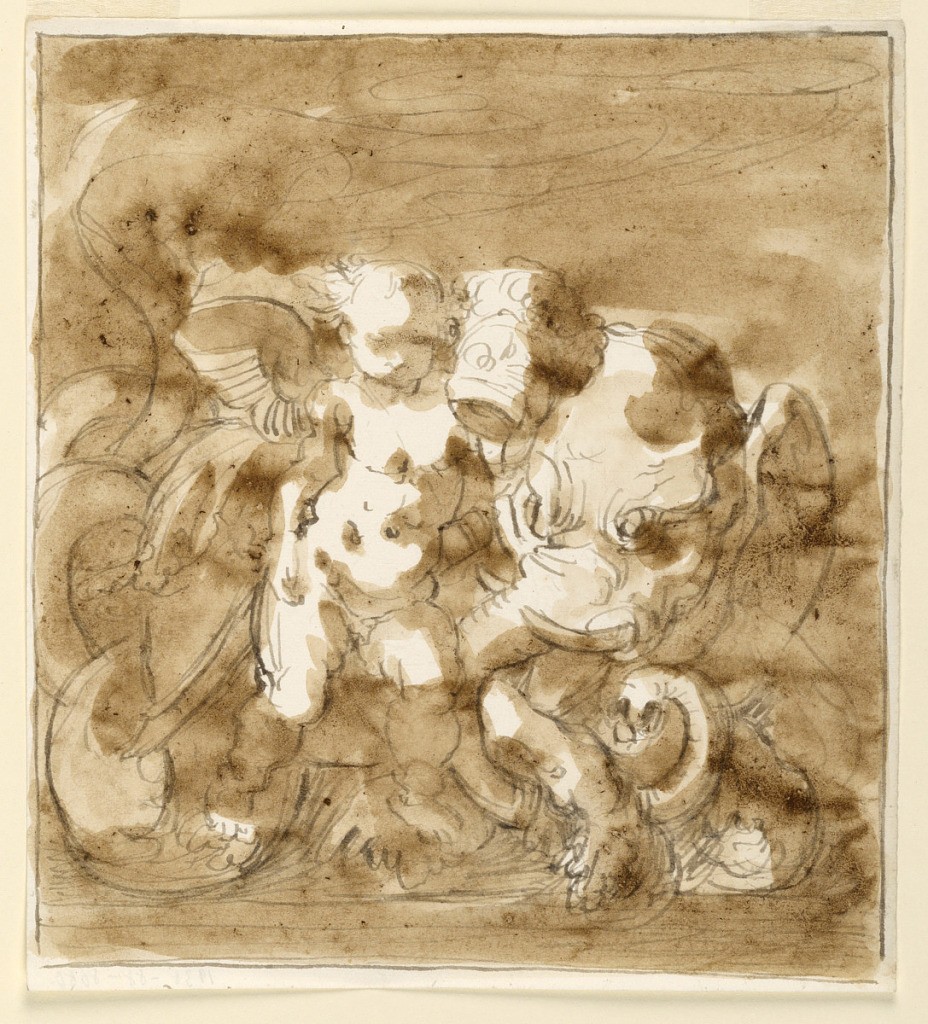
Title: Putto on a Sea Elephant
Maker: Fortunato Duranti, Italian, 1787 - 1863
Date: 1820-1850
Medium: Pen and ink, brush and sepia wash on paper
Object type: Drawing
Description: The putto holds a helmet with his left hand. Framing ink lines. Narrow paper margins.